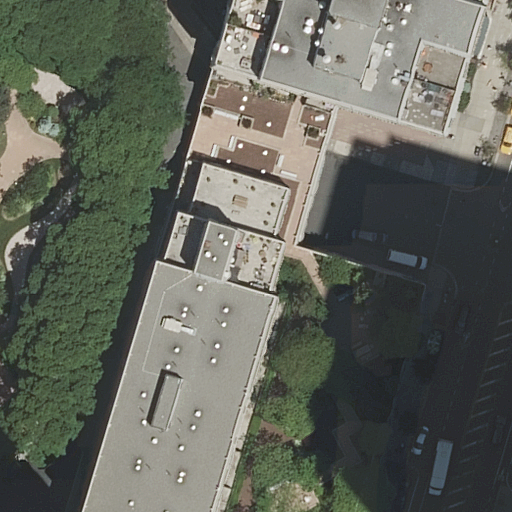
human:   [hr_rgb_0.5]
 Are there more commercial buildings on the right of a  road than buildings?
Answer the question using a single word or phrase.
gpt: no

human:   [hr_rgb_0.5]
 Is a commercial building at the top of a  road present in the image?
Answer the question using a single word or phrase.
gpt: no

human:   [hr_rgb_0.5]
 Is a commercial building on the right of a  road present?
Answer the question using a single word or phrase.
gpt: no

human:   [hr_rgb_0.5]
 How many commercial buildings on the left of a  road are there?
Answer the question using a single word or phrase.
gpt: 0

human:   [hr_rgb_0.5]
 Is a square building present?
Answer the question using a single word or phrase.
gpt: no

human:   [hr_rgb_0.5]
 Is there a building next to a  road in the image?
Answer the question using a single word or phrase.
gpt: yes

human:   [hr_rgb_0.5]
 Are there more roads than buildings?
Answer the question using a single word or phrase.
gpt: yes

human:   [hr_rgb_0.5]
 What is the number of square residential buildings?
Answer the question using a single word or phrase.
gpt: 0

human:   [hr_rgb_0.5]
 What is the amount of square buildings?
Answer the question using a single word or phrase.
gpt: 0

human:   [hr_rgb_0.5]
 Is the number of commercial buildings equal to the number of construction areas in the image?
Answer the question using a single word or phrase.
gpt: yes

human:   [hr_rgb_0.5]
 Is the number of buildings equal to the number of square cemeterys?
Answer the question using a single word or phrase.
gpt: no

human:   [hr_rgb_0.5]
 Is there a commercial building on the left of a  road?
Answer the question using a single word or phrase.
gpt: no

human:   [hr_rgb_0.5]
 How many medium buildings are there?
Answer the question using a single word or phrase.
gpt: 0

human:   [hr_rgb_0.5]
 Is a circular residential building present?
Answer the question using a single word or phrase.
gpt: no

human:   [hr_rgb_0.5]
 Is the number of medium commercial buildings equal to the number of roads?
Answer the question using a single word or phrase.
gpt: no

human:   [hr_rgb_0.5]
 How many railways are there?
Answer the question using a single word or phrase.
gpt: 0

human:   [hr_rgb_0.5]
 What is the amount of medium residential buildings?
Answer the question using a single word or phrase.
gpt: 0

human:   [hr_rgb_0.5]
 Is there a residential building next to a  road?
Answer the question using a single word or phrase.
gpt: yes

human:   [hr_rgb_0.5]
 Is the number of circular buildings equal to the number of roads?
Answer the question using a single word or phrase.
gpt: no

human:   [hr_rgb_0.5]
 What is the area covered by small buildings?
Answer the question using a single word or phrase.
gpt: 0m2

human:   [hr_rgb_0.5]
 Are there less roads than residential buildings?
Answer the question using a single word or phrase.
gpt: no

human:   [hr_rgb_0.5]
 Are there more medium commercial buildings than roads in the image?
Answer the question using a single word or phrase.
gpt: no

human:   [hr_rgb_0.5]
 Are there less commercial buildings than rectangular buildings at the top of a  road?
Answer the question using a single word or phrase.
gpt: no

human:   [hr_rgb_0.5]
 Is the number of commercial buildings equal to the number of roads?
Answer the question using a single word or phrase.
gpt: no

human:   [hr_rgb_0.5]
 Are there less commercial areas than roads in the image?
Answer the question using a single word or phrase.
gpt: yes

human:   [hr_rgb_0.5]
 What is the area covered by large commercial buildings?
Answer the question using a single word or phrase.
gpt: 0m2

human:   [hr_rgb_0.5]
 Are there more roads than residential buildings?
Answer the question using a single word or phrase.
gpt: yes

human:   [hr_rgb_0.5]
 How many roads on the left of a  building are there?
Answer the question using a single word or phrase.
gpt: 3

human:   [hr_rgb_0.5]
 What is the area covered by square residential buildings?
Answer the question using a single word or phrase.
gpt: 0m2

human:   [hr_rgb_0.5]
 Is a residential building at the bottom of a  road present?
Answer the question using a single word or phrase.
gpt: yes

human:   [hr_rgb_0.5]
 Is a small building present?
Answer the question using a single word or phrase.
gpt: no

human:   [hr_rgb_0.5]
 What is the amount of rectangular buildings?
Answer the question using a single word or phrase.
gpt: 0

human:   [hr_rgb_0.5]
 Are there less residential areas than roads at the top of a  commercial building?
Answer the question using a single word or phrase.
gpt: no

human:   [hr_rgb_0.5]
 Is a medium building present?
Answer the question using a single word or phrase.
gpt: no

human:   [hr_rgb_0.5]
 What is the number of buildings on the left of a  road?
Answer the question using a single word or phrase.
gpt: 2

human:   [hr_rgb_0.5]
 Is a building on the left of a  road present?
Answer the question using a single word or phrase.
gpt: yes